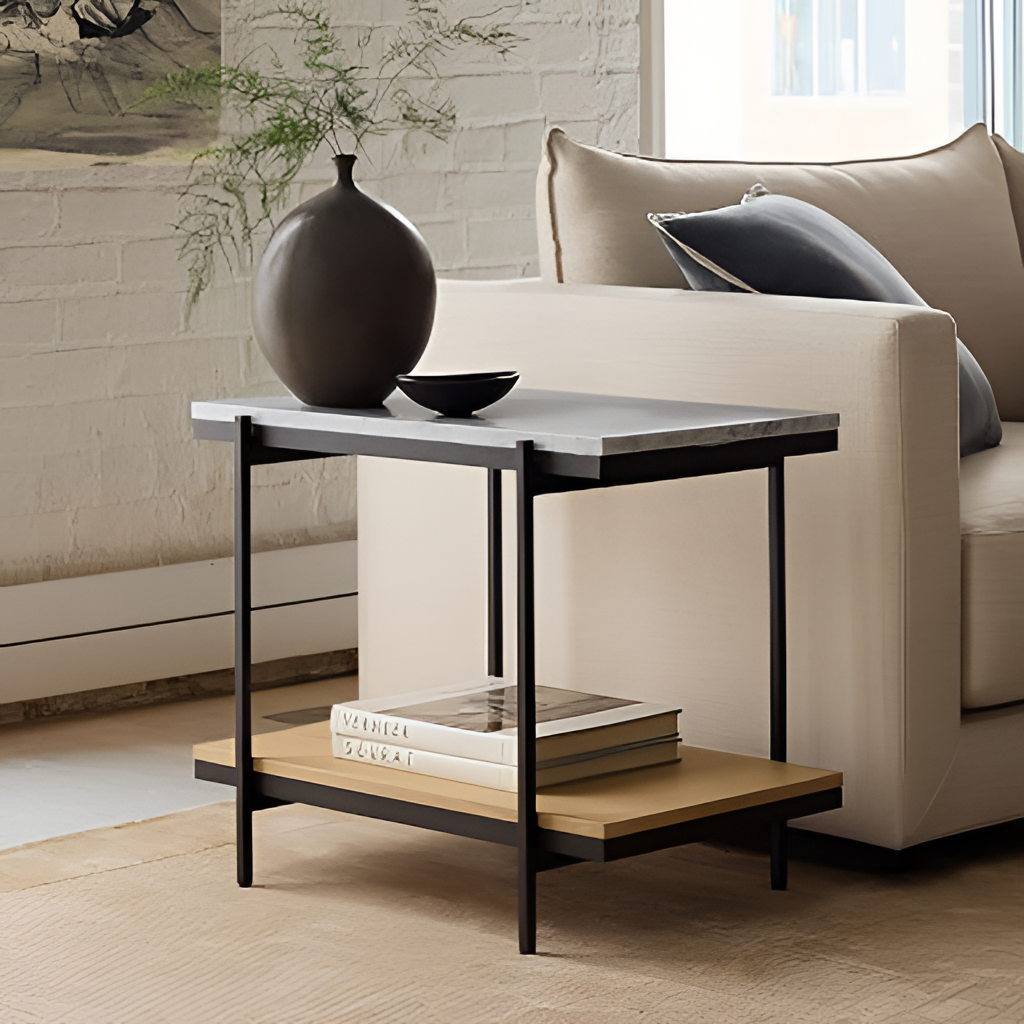
living room, beige fabric sofa, brick wallpaper, with solid pattern, beige carpet flooring, with textured pattern, contemporary